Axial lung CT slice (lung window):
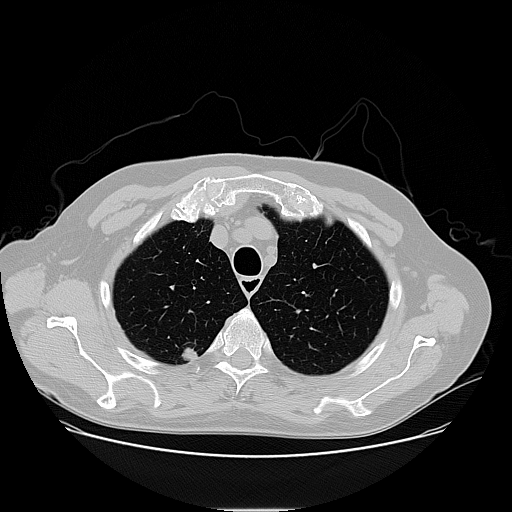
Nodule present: yes
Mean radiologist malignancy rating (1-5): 4.25